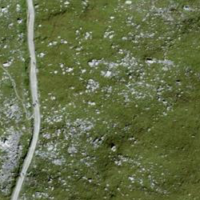
EUNIS habitat code: 25
Species observed at this site:
Parnassia palustris